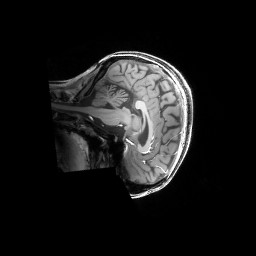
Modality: T1w
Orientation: sagittal
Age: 30
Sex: female
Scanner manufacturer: siemens
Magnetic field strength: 6.98 T
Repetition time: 2.37 s
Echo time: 0.00231 s